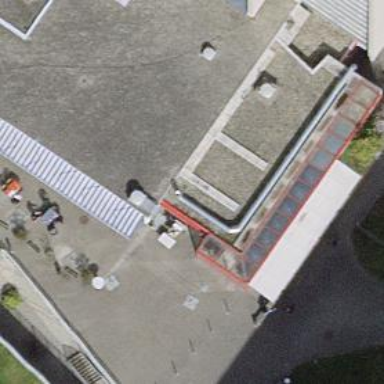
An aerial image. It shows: Restaurant.